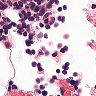
Metastatic tissue present: no